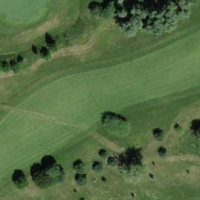
EUNIS habitat code: 53
Species observed at this site:
Rumex obtusifolius